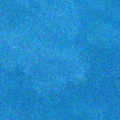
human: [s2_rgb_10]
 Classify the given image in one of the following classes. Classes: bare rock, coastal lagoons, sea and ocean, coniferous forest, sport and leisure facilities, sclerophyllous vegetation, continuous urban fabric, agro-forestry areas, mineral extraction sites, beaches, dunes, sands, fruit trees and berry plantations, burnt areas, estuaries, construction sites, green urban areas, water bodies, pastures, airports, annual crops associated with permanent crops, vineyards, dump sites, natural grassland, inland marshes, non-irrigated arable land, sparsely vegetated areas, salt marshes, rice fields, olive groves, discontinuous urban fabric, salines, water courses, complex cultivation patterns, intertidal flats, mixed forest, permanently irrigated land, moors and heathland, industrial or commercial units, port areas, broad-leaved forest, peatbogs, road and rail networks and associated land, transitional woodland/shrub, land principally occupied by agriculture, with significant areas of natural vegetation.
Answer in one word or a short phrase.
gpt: sea and ocean